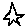
Label: star